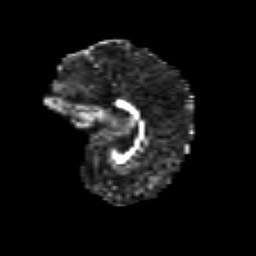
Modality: FA
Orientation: sagittal
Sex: female
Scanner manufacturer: siemens
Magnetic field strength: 3 T
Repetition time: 5 s
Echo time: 0.071 s